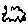
Label: cloud